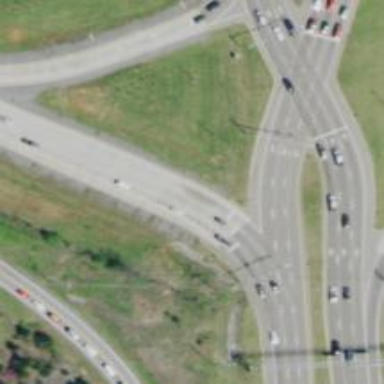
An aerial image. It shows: Motorway link at Diverging Diamond Interchange (DDI) junction.